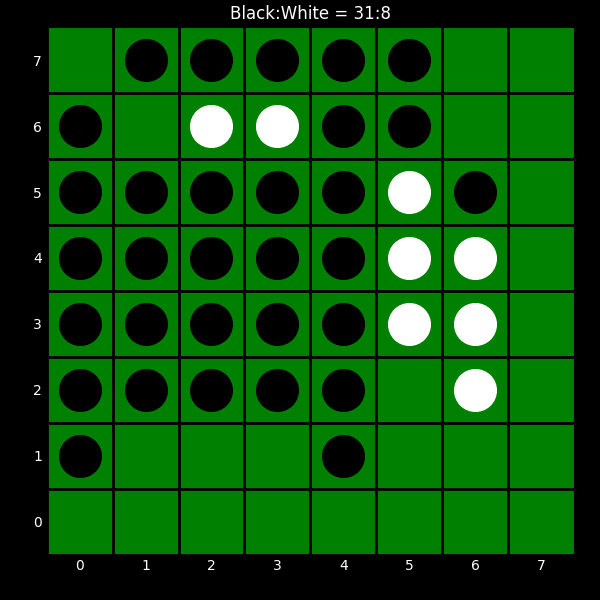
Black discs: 31
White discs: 8